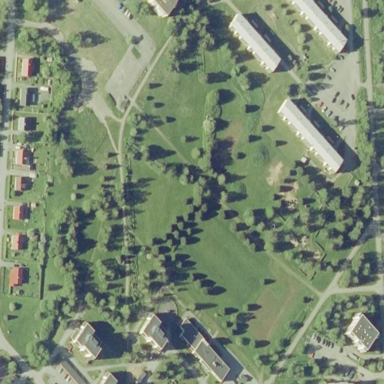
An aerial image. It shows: Park.